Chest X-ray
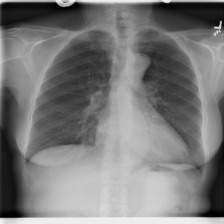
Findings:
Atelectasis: negative
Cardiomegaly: negative
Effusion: negative
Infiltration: negative
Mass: negative
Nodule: negative
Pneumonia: negative
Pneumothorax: negative
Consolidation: negative
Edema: negative
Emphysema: negative
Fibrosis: negative
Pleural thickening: negative
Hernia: negative